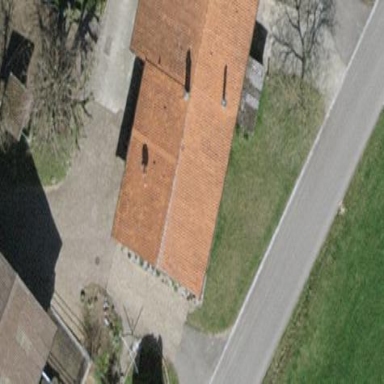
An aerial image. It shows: Semi-detached house with gabled roof.